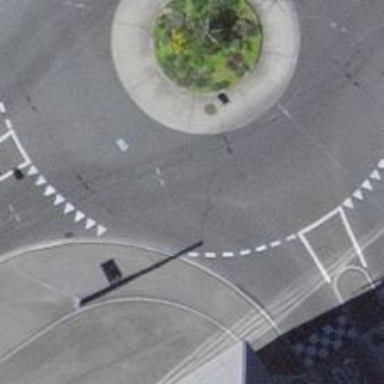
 featuring roundabout. There are trolley wires present along the road."